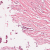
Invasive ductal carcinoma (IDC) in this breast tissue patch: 1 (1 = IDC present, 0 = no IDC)